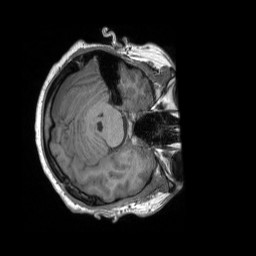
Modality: T1w
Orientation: axial